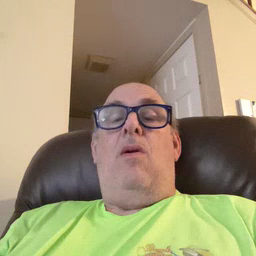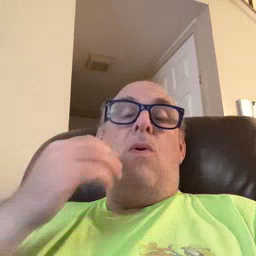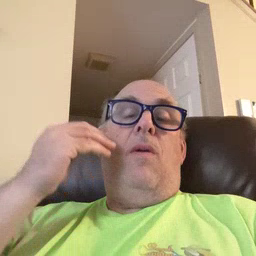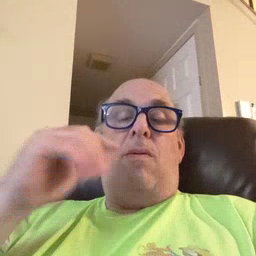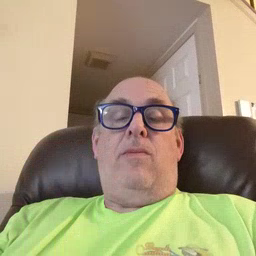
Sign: home